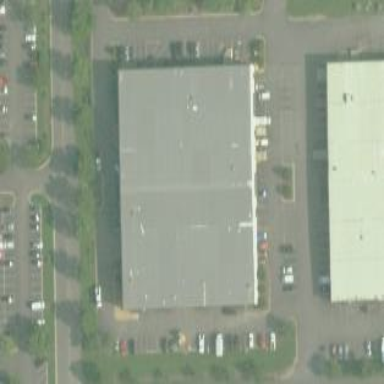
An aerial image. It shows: Commercial building.